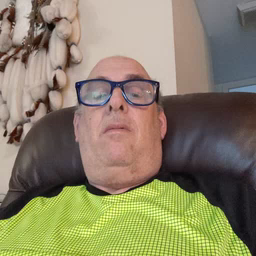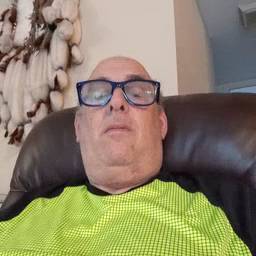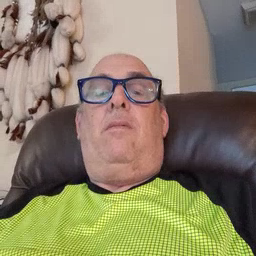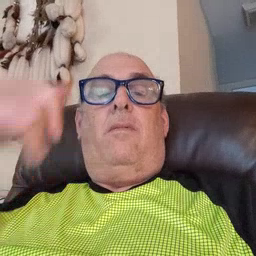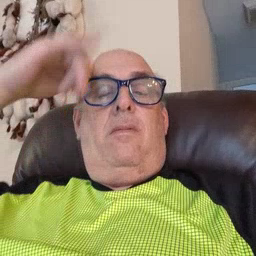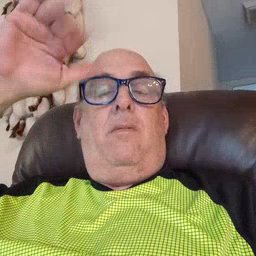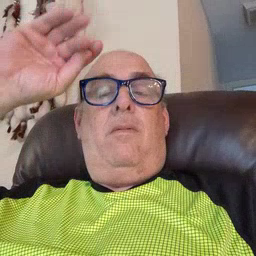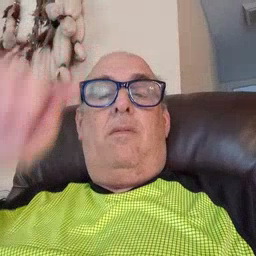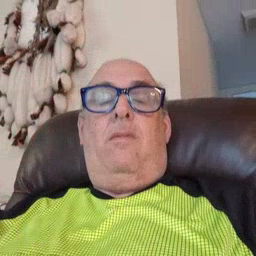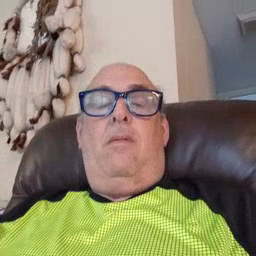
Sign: cowboy